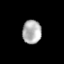
Tissue: lung
Cell type: Epithelial cells
Senescence score: 0.2354
Nuclear area (px): 436
Mean DAPI intensity: 177.61